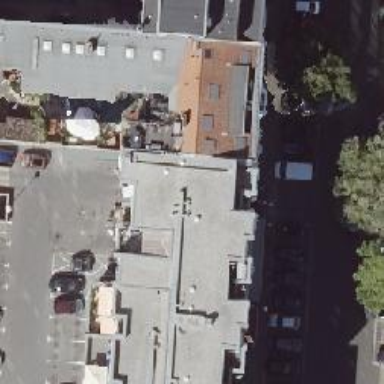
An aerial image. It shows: Restaurant.